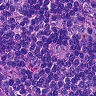
Metastatic tissue present: no